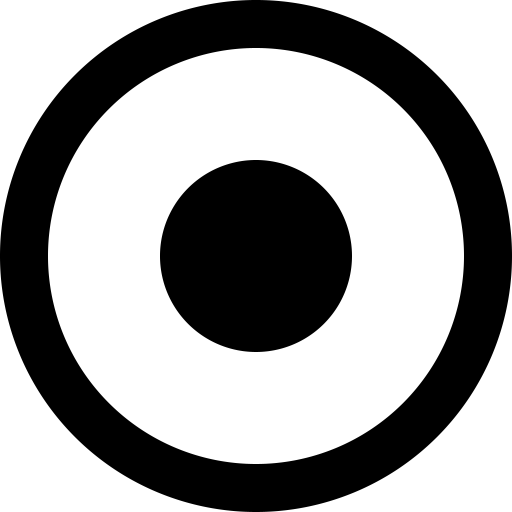
Tags: icon, FontAwesome, fa-icon, outline, circle, dot